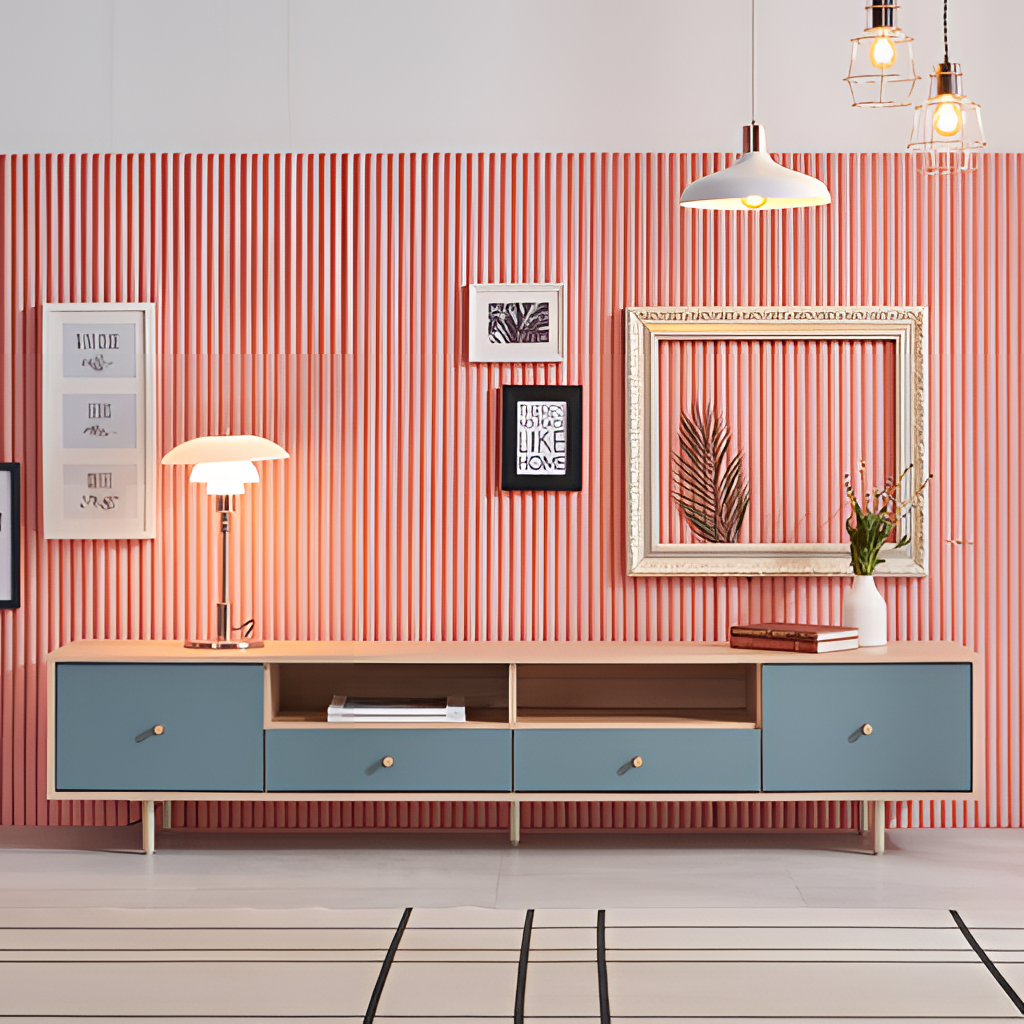
living room, wood media console, gray tile flooring, with large square pattern, mid-century modern, panel wallpaper, with vertical striped pattern